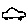
Label: car